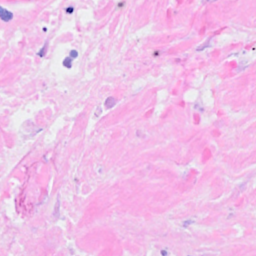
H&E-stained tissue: Breast